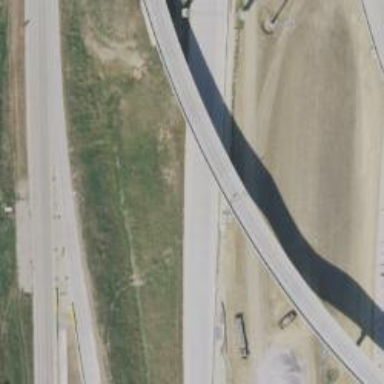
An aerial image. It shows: Motorway link bridge.